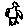
Label: bird